Question: I am getting an NSValidationErrorObject when saving my managed object context. I am trying to save a couple objects and they all get the same error (from the user info):
'''
NSDetailedErrors = (
Error Domain=NSCocoaErrorDomain
Code=1680 "The operation couldn't be completed. (Cocoa error 1680.)"
UserInfo=0x5d96fb0 {NSValidationErrorObject=<Alert: 0x5bb1fb0> (entity: Alert; id: 0x5bb0600 <x-coredata:///Alert/tBA1FD03B-5157-4523-AB34-A7C05869778F12> ;
data: {
...
identifier = "cap_024_0713_320117515151";
...}),
NSValidationErrorKey=identifier,
NSLocalizedDescription=The operation couldn\U2019t be completed. (Cocoa error 1680.),
NSValidationErrorPredicate=SELF MATCHES "",
NSValidationErrorValue=cap_024_0713_320117515151}
'''
The thing that is confusing me is that I can find no reason for that key to cause a validation error. It is optional and as far as I know there is no validation enabled on it. Is there some other place to check for validation to be set up? Could this error message be reporting the wrong field?

- - - - - - -
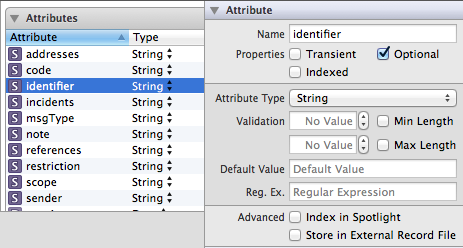
Answer: the attribute name 'identifier' could be problematic - try 'myIdentifier' and see if it works
(i had a problem calling something 'description' because of the meaning in Obj-C)
Delete the attribute all together, test to see if another failure crops up, then add it back if no error is present.